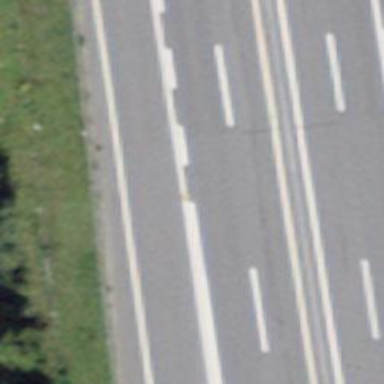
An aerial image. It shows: Asphalt motorway of trunk classification.